Question: I am using a row count to return value matching either 1 or 2. I have a need to keep all values equal to 2. However, some values with a row count of 1 are identical based on the column name I am attempting to filter on. What I'm looking for is a method to keep the rows that have a count of two but exclude the rows with a count of one only if they have a row count 2. In the below, example, I am returning the same salesorder with the ID of 528886 but would like to exclude the row as it has a row 2.
Query:
'''
select * from (
select *, ROW_NUMBER() over (partition by SalesOrderPostedID
Order By SalesOrderPostedID) as RowNumber
from cte5) c
Where SalesOrderPostedID=528886
and c.RowNumber=1
Union all
select * from (
select *, ROW_NUMBER() over (partition by SalesOrderPostedID
Order By SalesOrderPostedID) as RowNumber
from cte5) c
Where SalesOrderPostedID=528886
and c.RowNumber=2
'''
I have attached the result.

---
Solution as provided by Gorgon with a slight modification. The query below returns all rows with a count or two or any row that has a count of only one.
select c.*
from (select cte5.) over (partition by SalesOrderPostedID) as cnt
from cte5
) c
where (RowNumber = 2 or
cnt = 1);
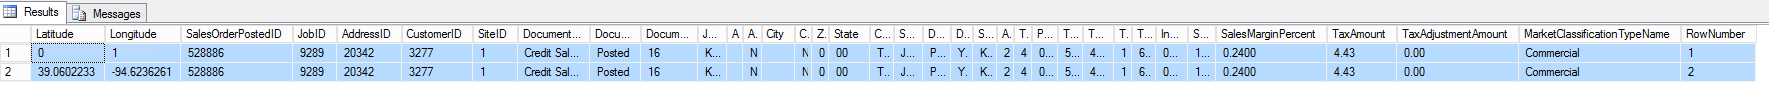
Answer: Why aren't you just doing this?
'''
select c.*
from (select c.*,
row_number() over (partition by SalesOrderPostedID
Order By SalesOrderPostedID
) as RowNumber
from cte5
) c
where SalesOrderPostedID = 528886 and c.RowNumber <= 2;
'''
If you then want only pairs of rows, then use:
'''
select c.*
from (select c.*,
row_number() over (partition by SalesOrderPostedID
Order By SalesOrderPostedID
) as RowNumber,
count(*) over (partition by SalesOrderPostedID) as cnt
from cte5
) c
where SalesOrderPostedID = 528886 and RowNumber <= 2 and
cnt >= 2;
'''